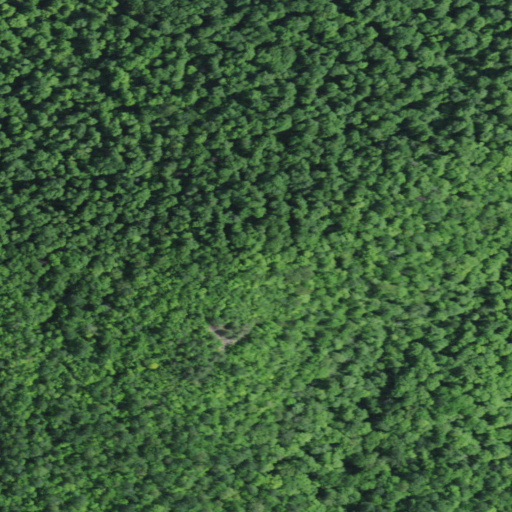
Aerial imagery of mountain in New York named Sugar Hill containing only deciduous forest